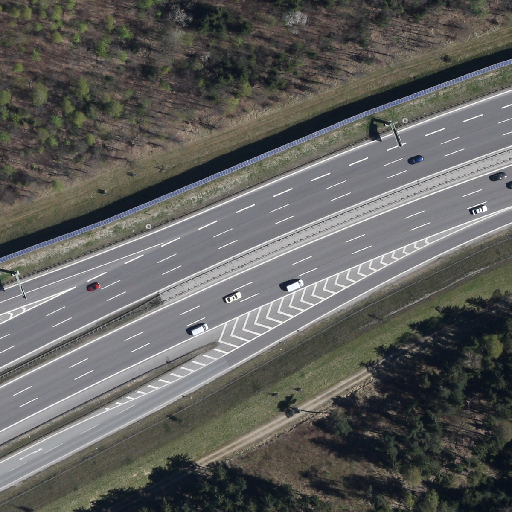
Referring expression: light-duty vehicle driving on the road